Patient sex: F
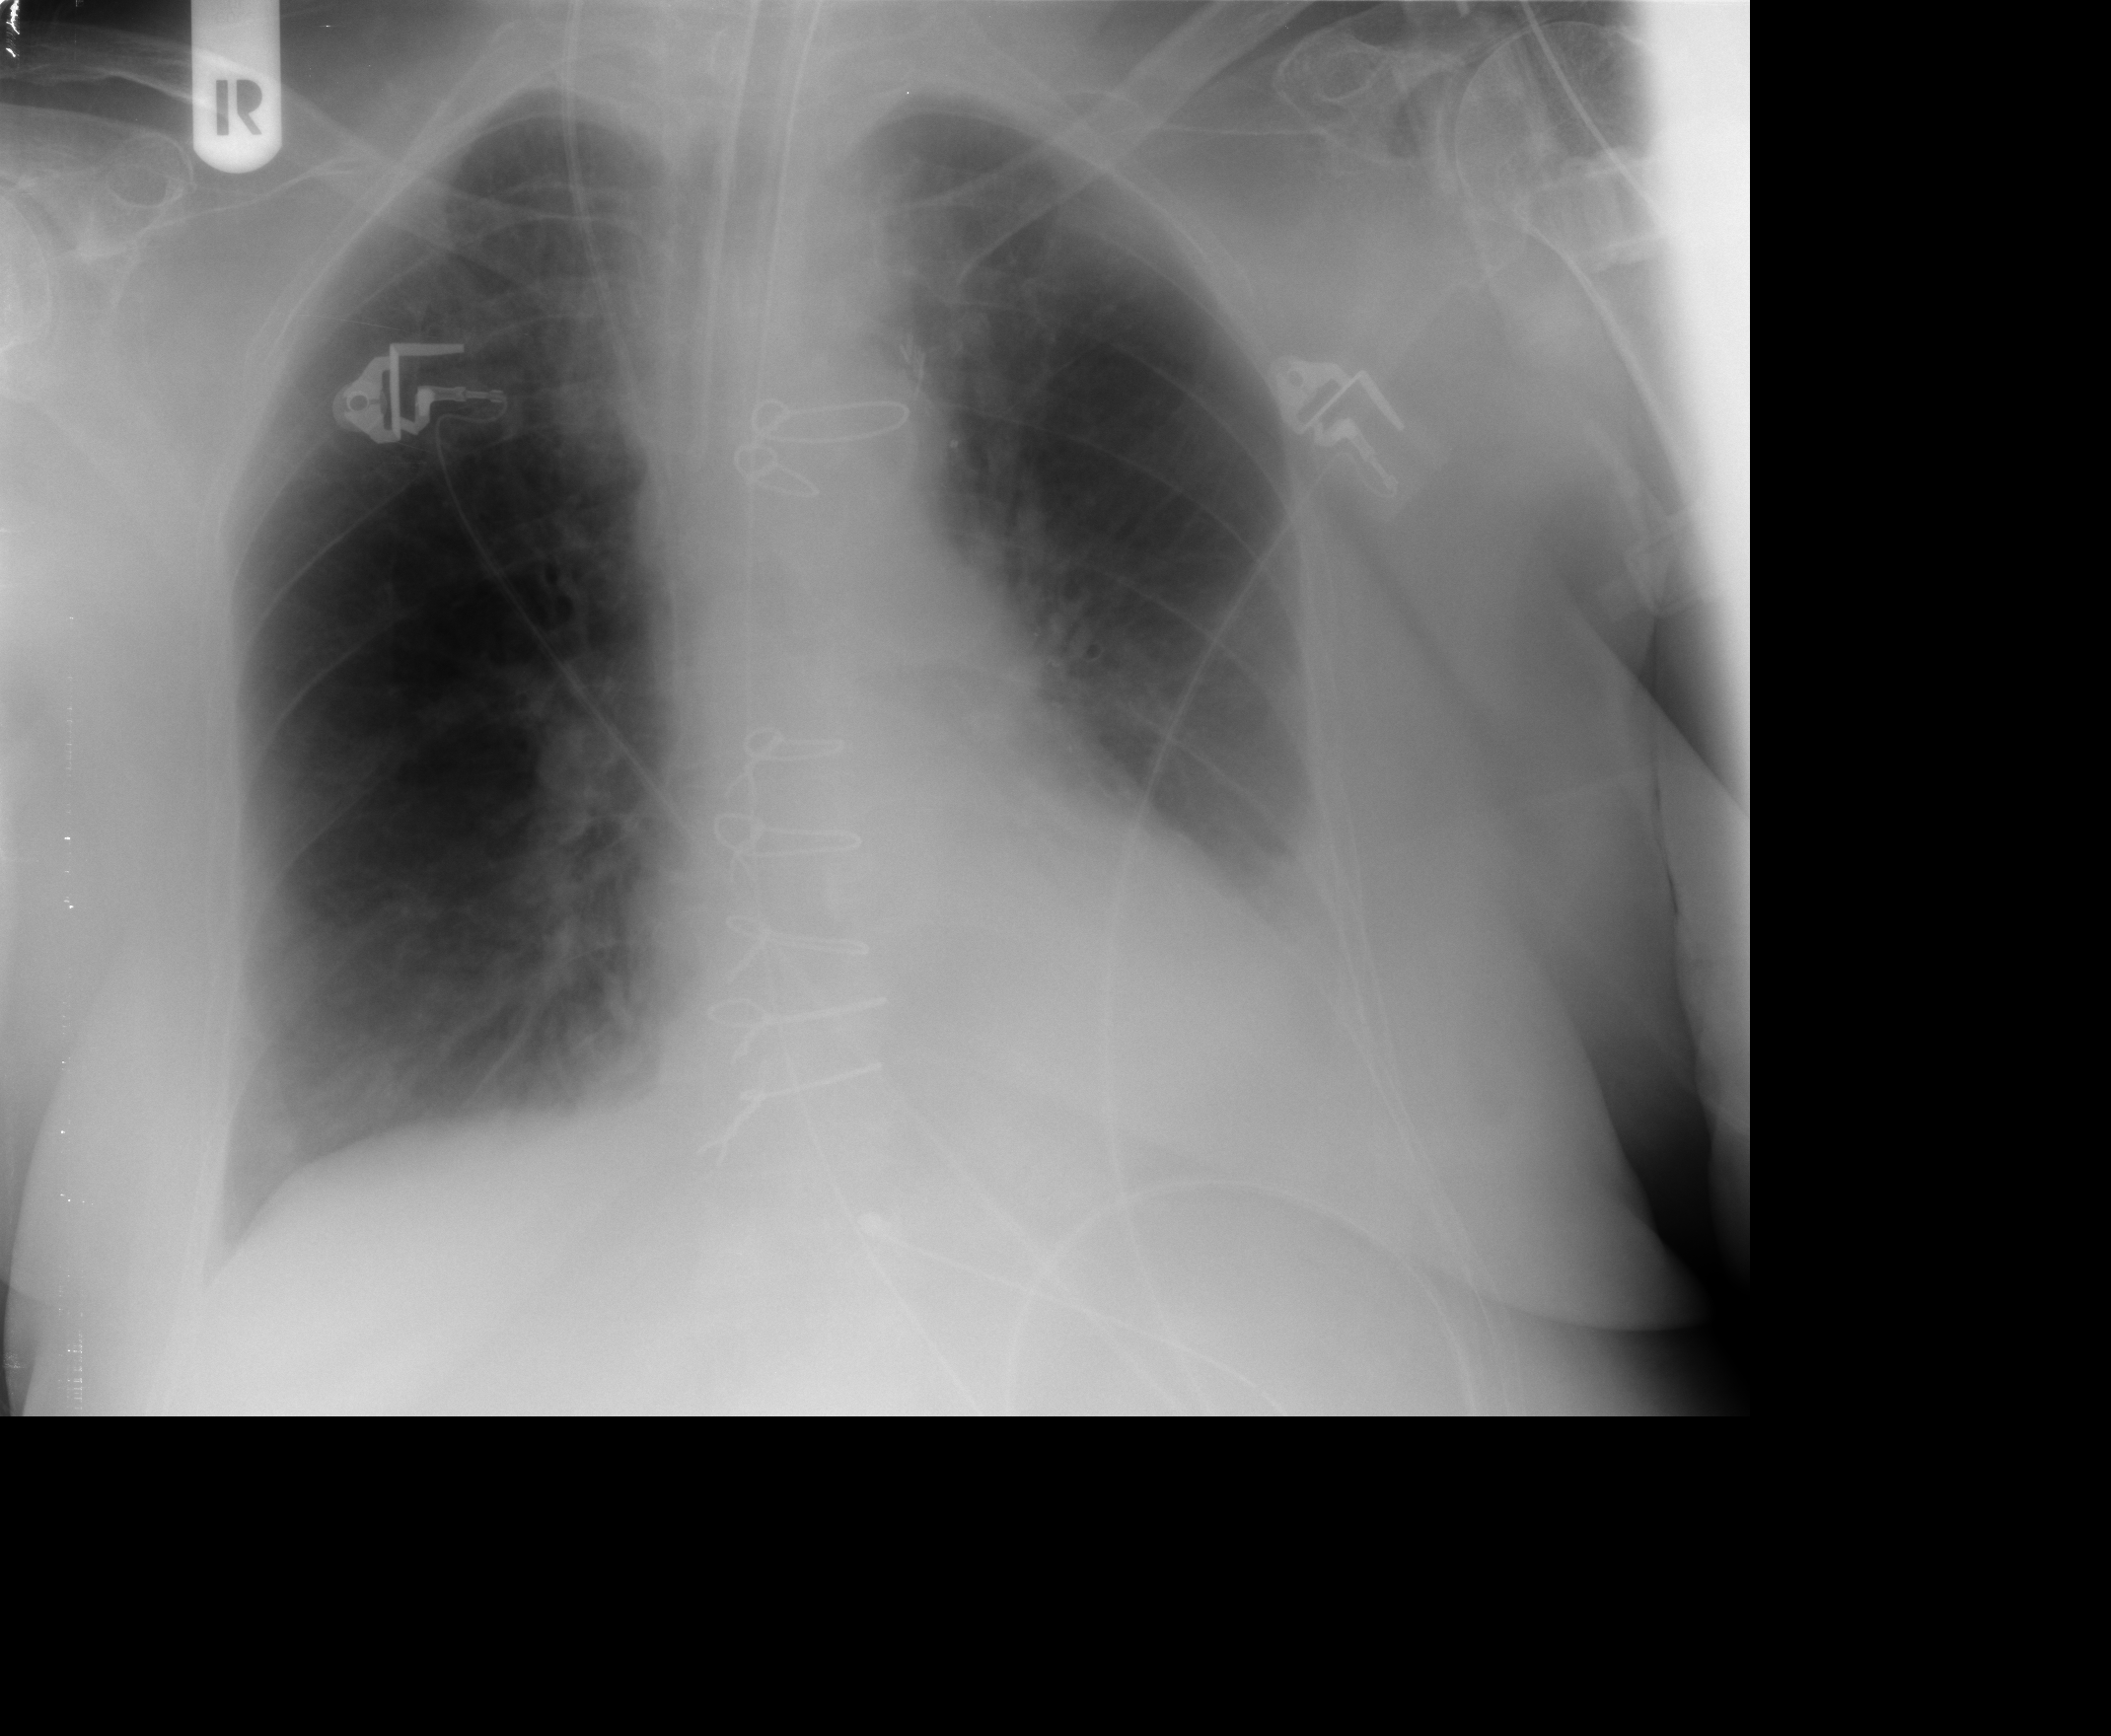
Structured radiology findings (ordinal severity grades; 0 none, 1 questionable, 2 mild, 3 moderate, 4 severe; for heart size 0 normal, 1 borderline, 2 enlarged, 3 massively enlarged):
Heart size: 1
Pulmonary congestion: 2
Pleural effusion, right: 0
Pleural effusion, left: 2
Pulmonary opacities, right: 0
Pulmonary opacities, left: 0
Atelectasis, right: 2
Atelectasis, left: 2